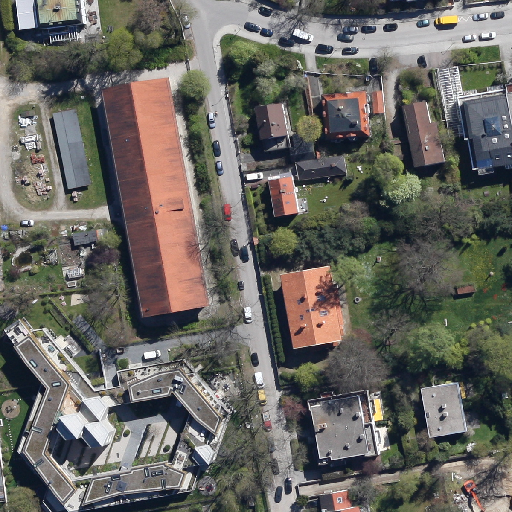
Referring expression: sidewalk